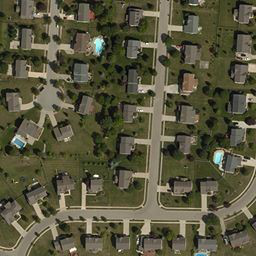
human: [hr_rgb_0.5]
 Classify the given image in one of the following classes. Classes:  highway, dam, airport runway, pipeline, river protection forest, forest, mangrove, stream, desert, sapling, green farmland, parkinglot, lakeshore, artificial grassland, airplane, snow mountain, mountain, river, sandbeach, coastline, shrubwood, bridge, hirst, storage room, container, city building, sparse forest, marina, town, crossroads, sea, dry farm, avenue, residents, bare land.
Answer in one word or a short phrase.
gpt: town